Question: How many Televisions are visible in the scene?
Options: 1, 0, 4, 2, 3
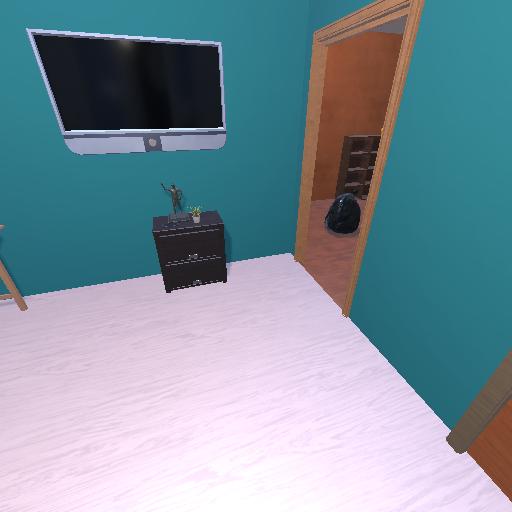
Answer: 1